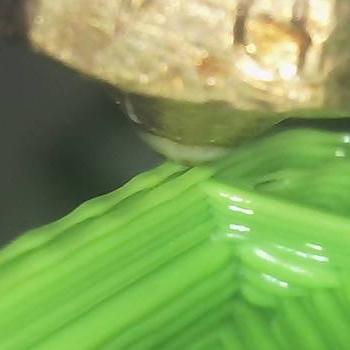
Flow rate: 42%